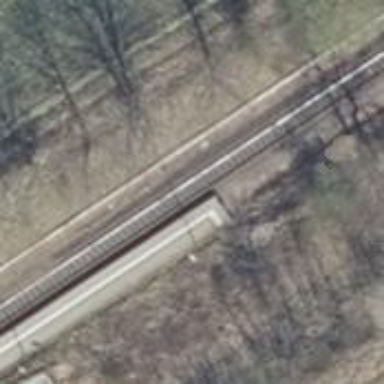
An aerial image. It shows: Close-up of railway platform edge.